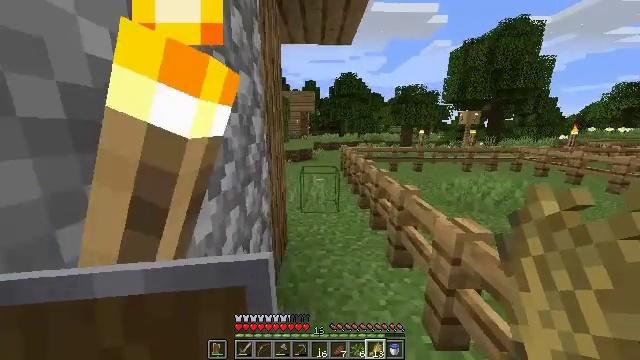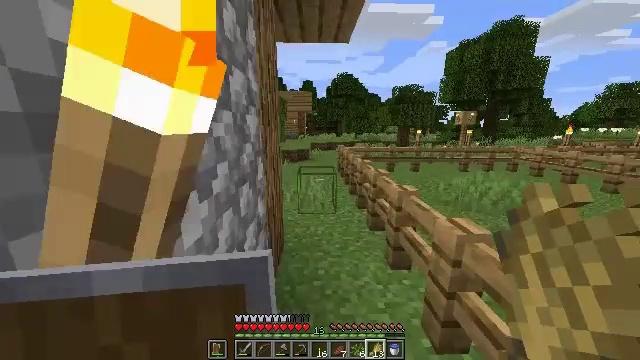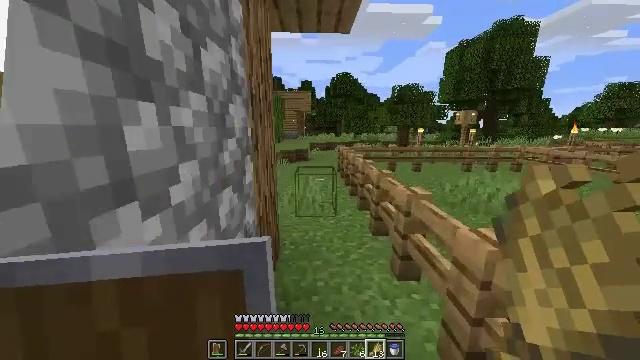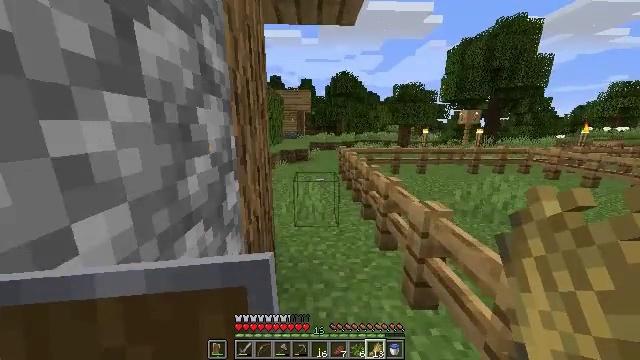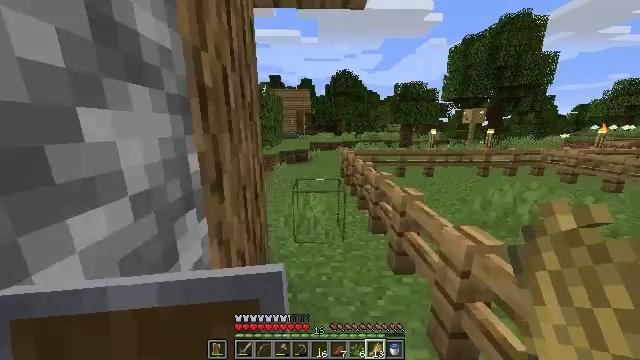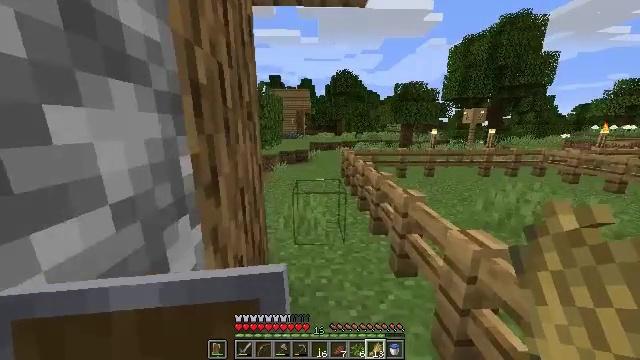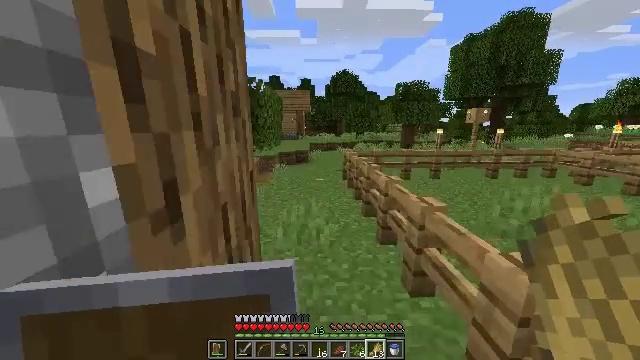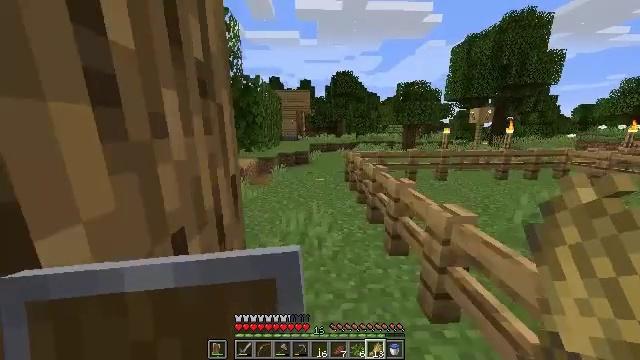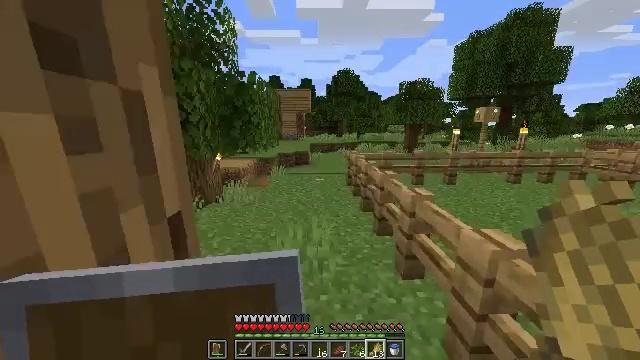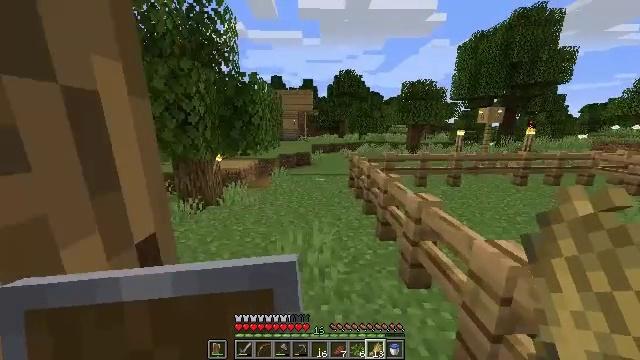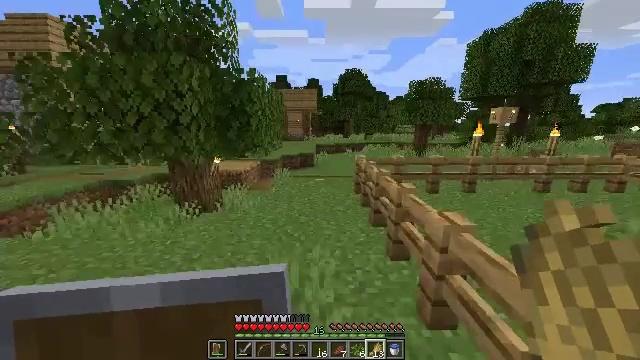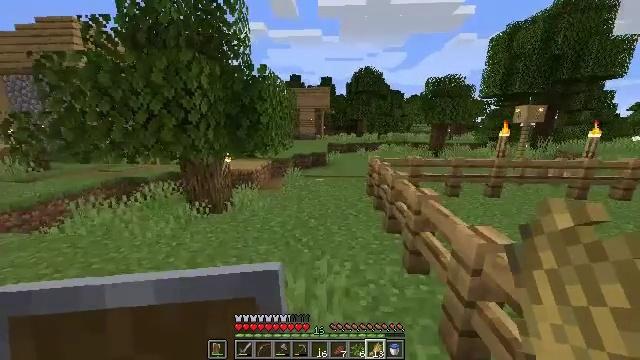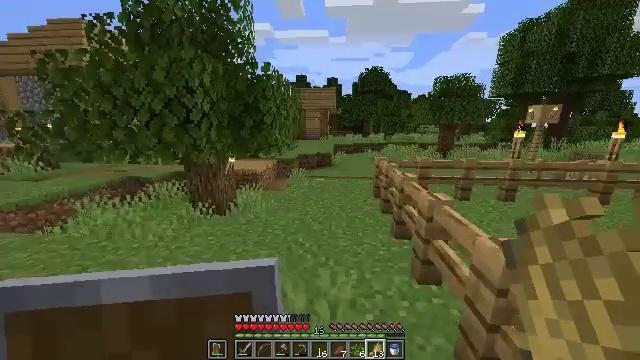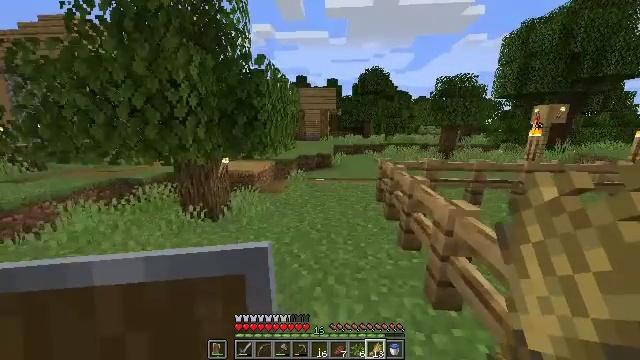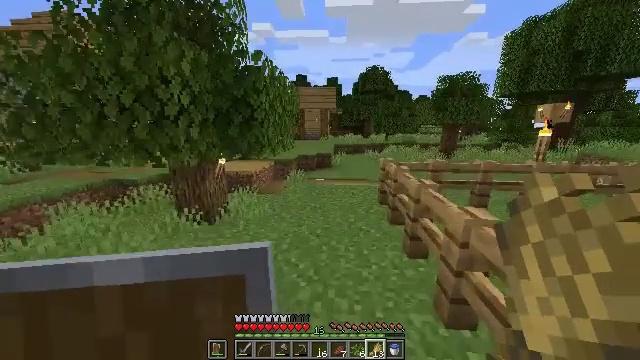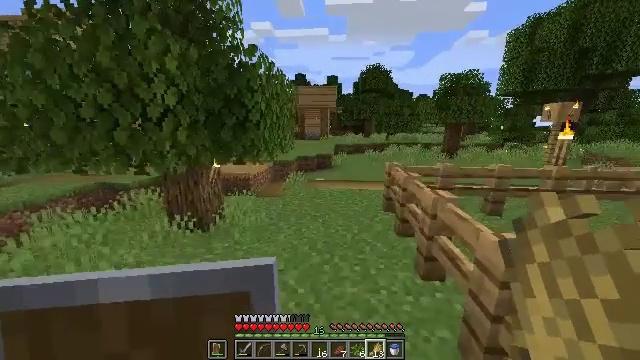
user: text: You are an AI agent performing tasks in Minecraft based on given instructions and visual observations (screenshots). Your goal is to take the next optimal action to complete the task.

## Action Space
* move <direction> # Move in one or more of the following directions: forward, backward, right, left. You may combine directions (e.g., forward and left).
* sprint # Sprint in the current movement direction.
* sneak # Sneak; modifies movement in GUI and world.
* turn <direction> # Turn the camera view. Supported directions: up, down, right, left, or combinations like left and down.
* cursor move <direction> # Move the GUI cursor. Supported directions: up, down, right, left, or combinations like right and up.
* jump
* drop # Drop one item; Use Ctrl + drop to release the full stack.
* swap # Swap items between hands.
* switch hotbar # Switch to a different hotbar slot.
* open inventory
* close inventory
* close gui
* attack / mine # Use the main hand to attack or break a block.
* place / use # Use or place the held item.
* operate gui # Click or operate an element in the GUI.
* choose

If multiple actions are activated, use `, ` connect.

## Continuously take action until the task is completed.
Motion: motion action
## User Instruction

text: Harvest sugar cane from the plant.
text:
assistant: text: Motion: move forward
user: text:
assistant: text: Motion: move forward
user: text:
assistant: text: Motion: move forward
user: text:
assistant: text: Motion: move forward
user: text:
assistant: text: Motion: move forward
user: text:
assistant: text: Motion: move forward
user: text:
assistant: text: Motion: move forward
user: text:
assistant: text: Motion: move forward
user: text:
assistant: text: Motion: move forward
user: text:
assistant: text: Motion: move forward, turn left
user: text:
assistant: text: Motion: move forward, turn left
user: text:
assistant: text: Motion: move forward, turn left
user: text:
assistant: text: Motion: move forward
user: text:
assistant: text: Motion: move forward
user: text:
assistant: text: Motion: move forward
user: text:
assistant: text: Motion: move forward
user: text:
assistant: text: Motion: move forward, turn right
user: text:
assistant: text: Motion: move forward, turn right and down
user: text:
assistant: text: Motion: move forward and move left, turn right and down
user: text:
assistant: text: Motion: move forward and move left, turn right and up
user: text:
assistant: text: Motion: move back and move left, turn right and up
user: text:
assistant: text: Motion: move back and move left, turn right and up
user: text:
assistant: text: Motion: move back, turn up
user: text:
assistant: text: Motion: move back, turn left and up
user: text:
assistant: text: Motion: turn left
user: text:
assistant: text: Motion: turn left
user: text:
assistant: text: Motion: turn left and down
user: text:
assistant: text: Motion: move forward, turn left and down
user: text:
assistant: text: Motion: move forward
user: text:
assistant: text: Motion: move forward